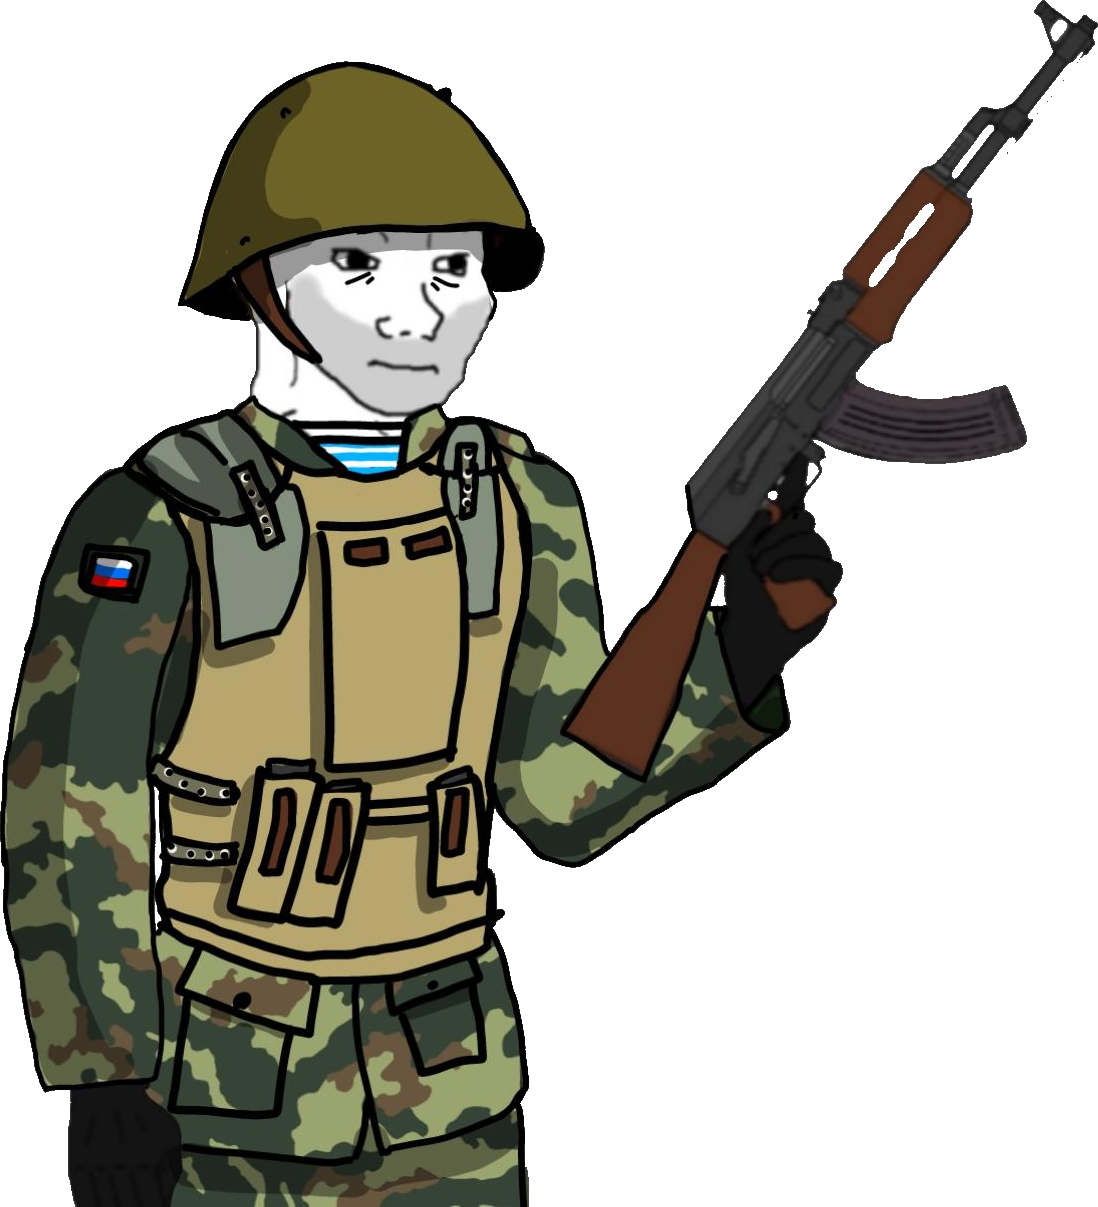
Label: 5_Doomer